Field crop: tomato
Growth stage: 1
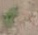
Species: solanum